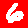
Digit: 6